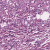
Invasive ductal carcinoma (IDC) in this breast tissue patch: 1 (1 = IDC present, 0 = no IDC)